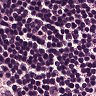
Metastatic tissue present: no